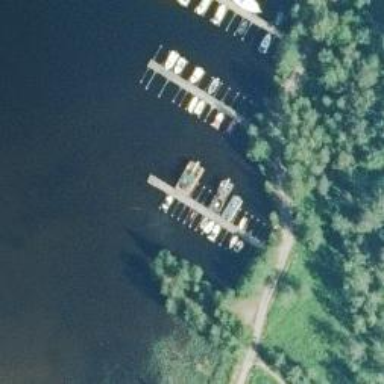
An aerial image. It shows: Pier with mooring facilities.